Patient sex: F
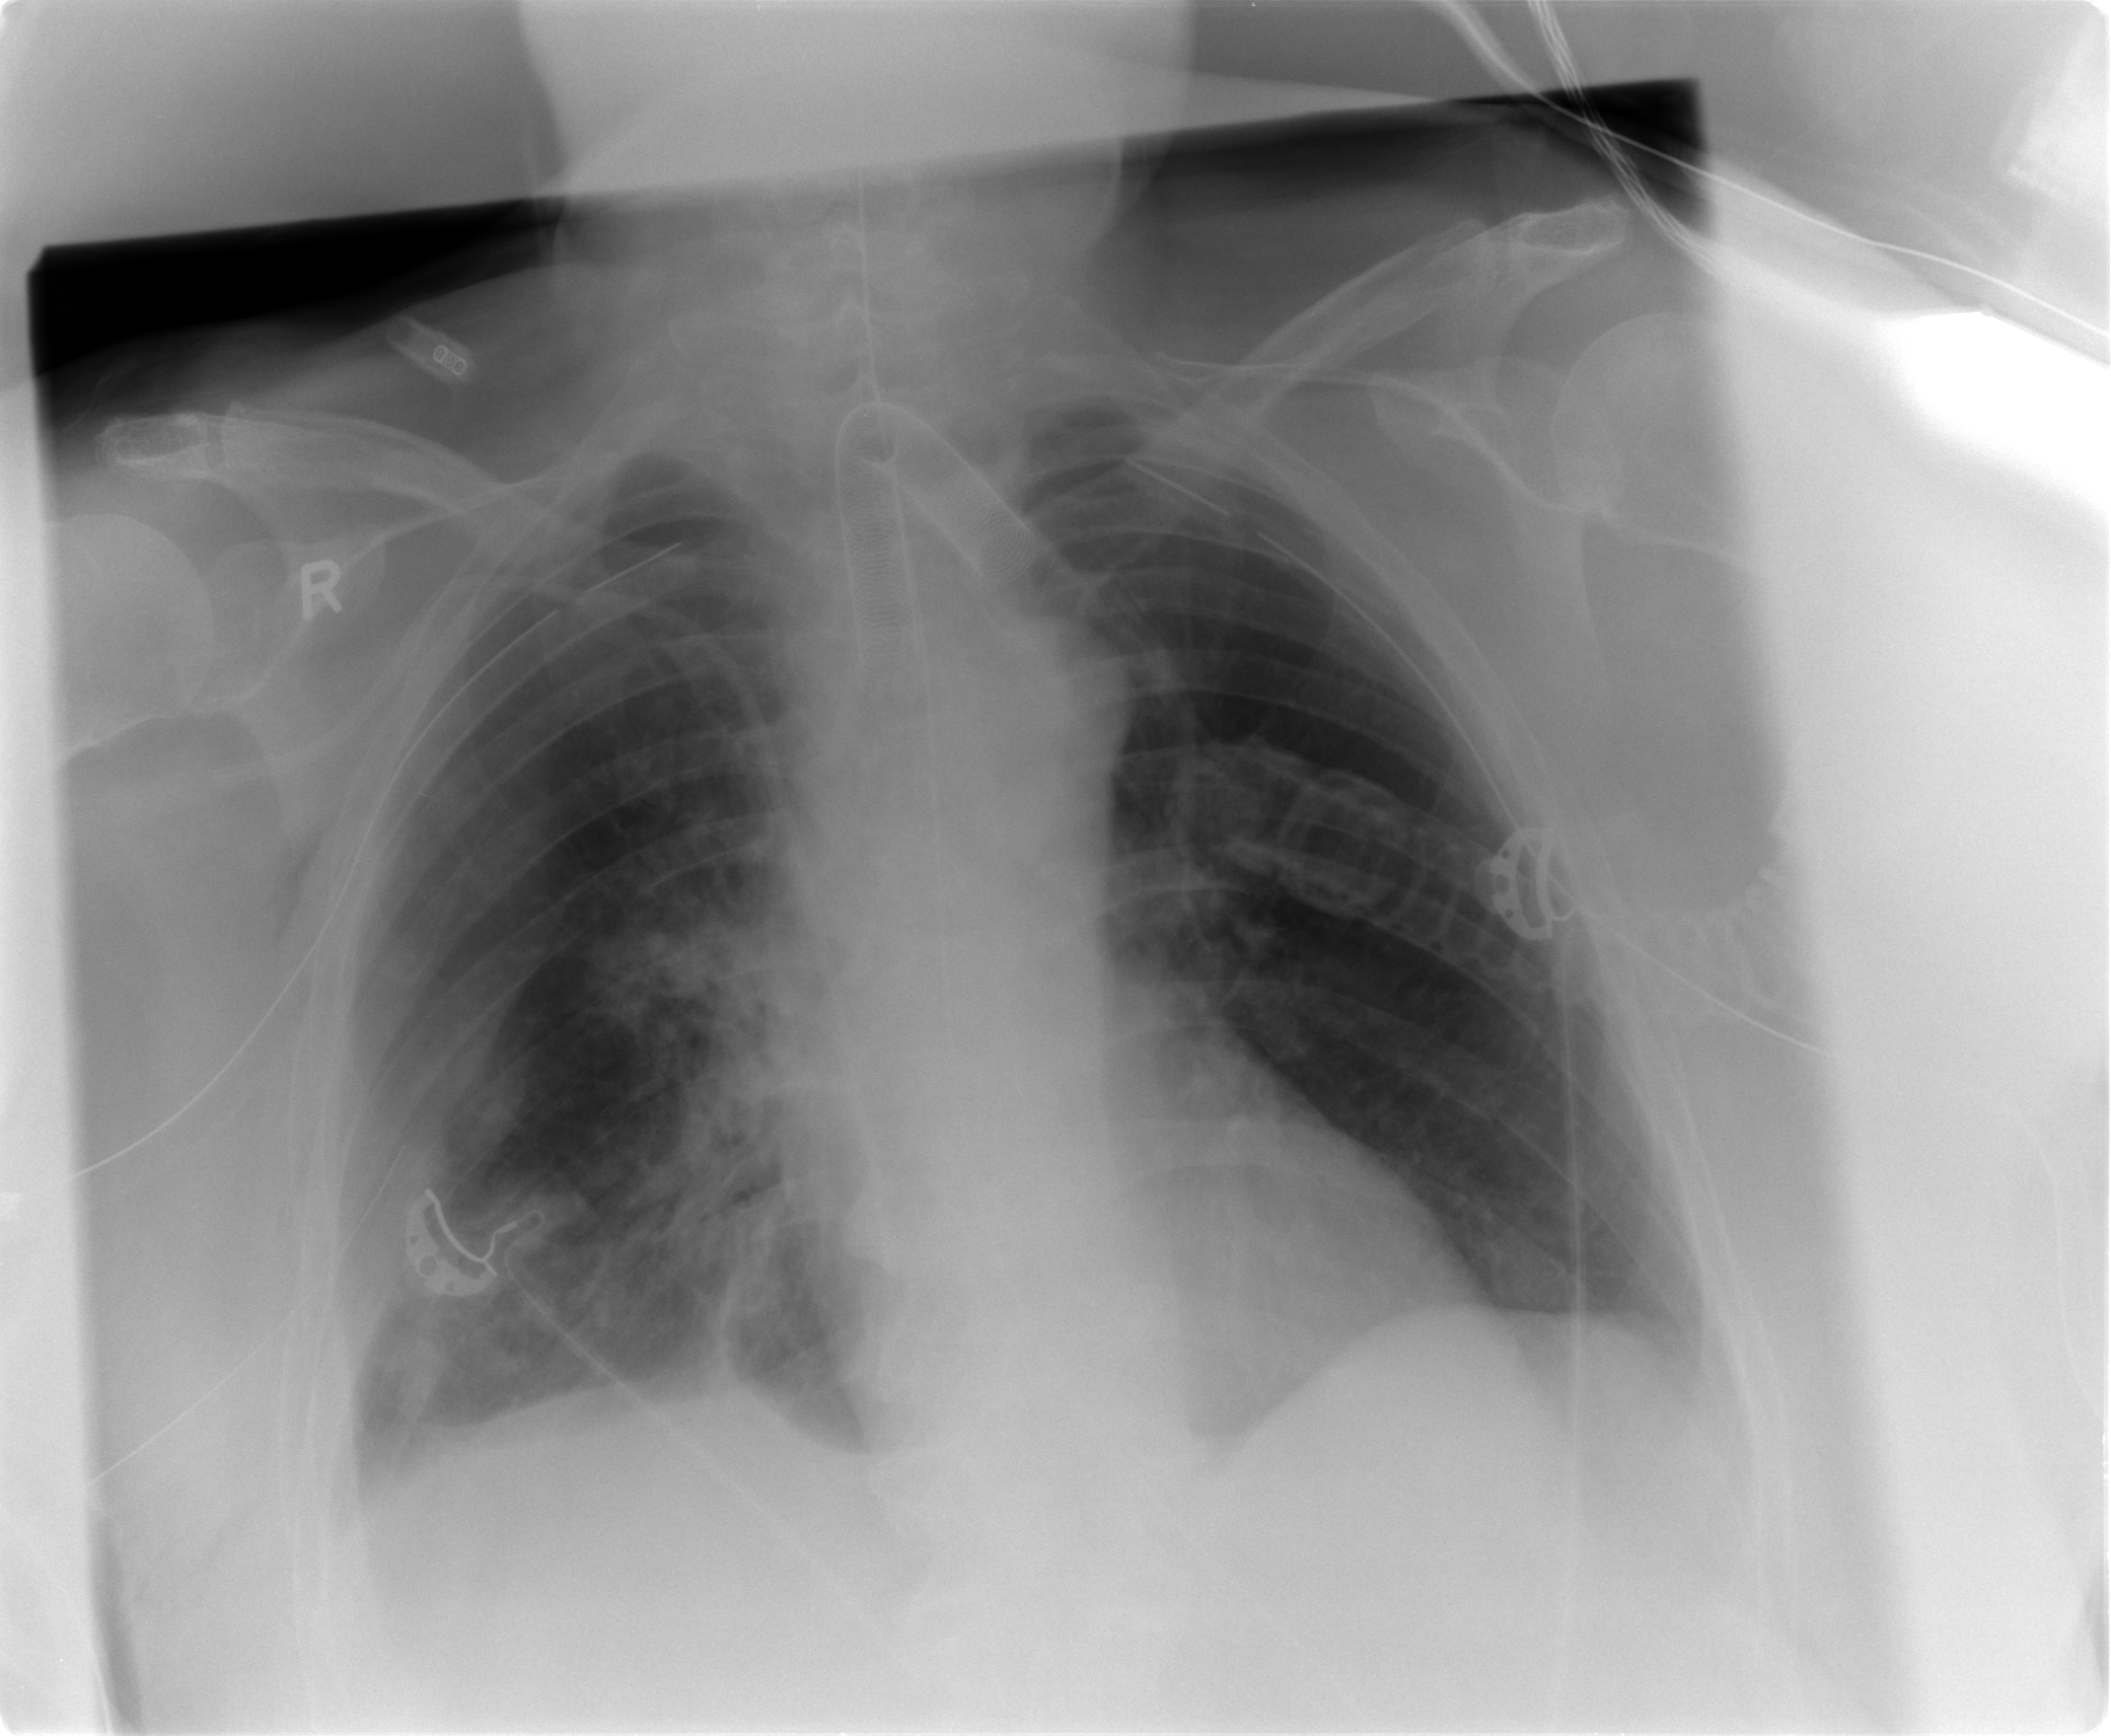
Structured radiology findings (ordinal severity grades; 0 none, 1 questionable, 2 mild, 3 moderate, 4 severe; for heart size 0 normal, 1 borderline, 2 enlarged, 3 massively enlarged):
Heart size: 0
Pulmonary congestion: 0
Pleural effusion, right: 1
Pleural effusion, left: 0
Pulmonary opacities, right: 2
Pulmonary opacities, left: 0
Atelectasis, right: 2
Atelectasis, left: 0